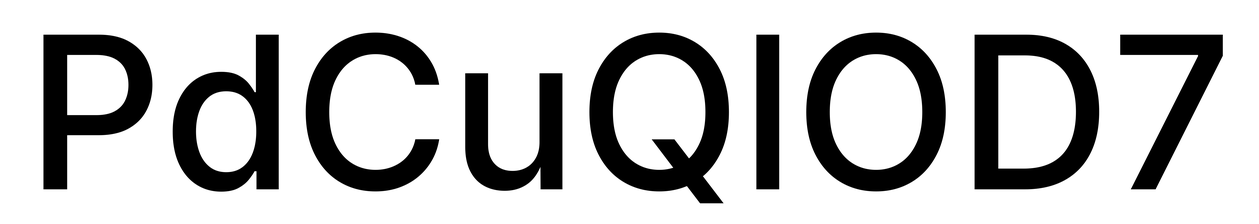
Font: Inter_Medium